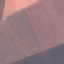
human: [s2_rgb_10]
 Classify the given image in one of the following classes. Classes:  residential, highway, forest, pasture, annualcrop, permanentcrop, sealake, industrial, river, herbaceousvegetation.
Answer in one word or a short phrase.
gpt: AnnualCrop